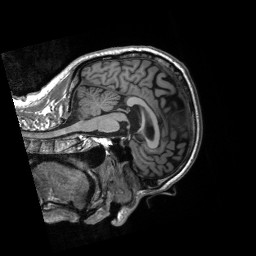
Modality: T1w
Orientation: sagittal
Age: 65
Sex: male
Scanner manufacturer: siemens
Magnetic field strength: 3 T
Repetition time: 2.53 s
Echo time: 0.00219 s